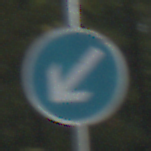
Verkehrszeichen: VorgeschriebeneVorbeifahrtLinks
Umgebung: Outdoor, Suburban
Tageszeit: MorningAfternoon
Wetter: Clear
Licht: Natural
Jahreszeit: NotSpecified
Kontrast: HighContrast